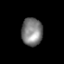
Tissue: lung
Cell type: Others
Senescence score: 0.2063
Nuclear area (px): 572
Mean DAPI intensity: 127.575